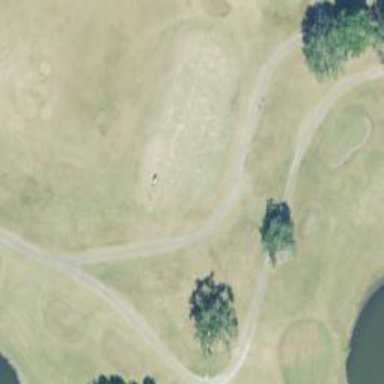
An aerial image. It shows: Pathway for golfing.